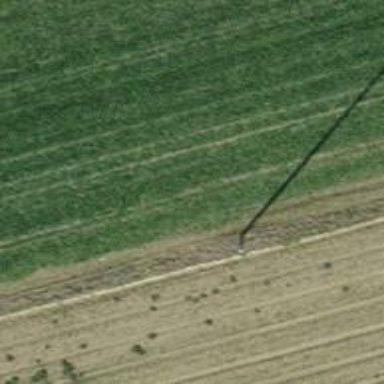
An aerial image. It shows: Minor power line with 3 cables.